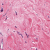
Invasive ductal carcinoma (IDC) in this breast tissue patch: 1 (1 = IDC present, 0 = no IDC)